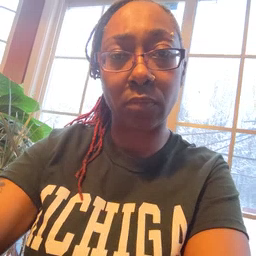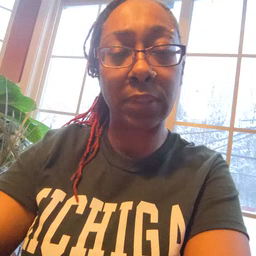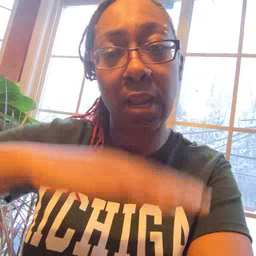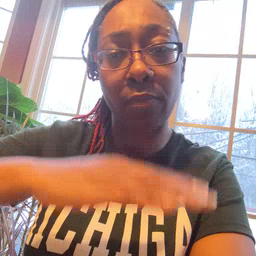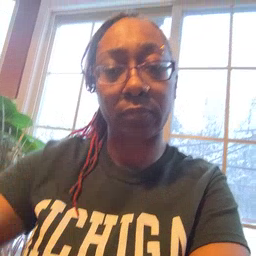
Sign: table